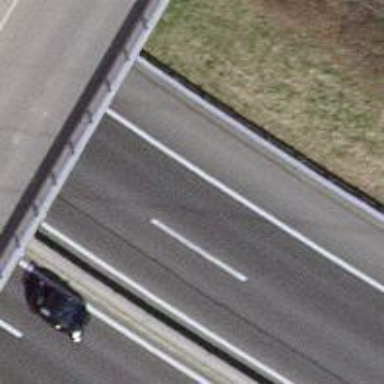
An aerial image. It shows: View of motorway.